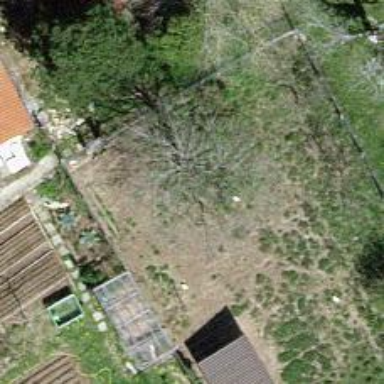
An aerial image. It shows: Single tag "natural: tree."